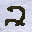
Label: 2